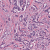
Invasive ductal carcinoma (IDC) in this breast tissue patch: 1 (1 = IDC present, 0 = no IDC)